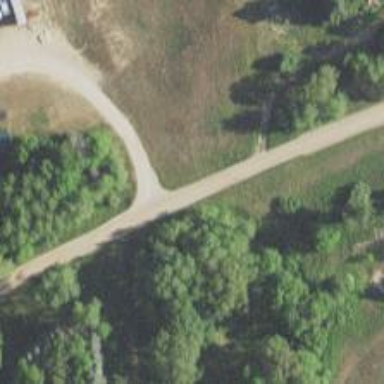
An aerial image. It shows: Residential road crossing abandoned historic railway.